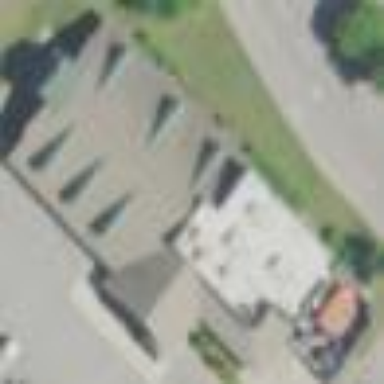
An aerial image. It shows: Restaurant building.